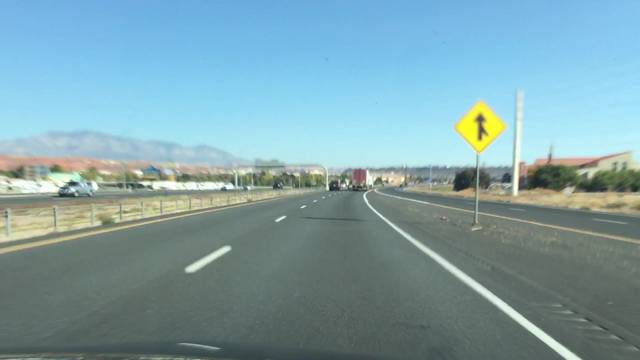
Region: United States
Coordinates: 37.086, -113.581